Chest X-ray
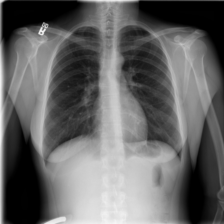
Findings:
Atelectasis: negative
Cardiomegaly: negative
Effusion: negative
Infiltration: negative
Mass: negative
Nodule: negative
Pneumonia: negative
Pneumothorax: negative
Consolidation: negative
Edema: negative
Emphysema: negative
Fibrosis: negative
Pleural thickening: negative
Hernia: negative